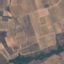
Label: PermanentCrop